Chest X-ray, AP view. Patient: 49 years old, sex M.
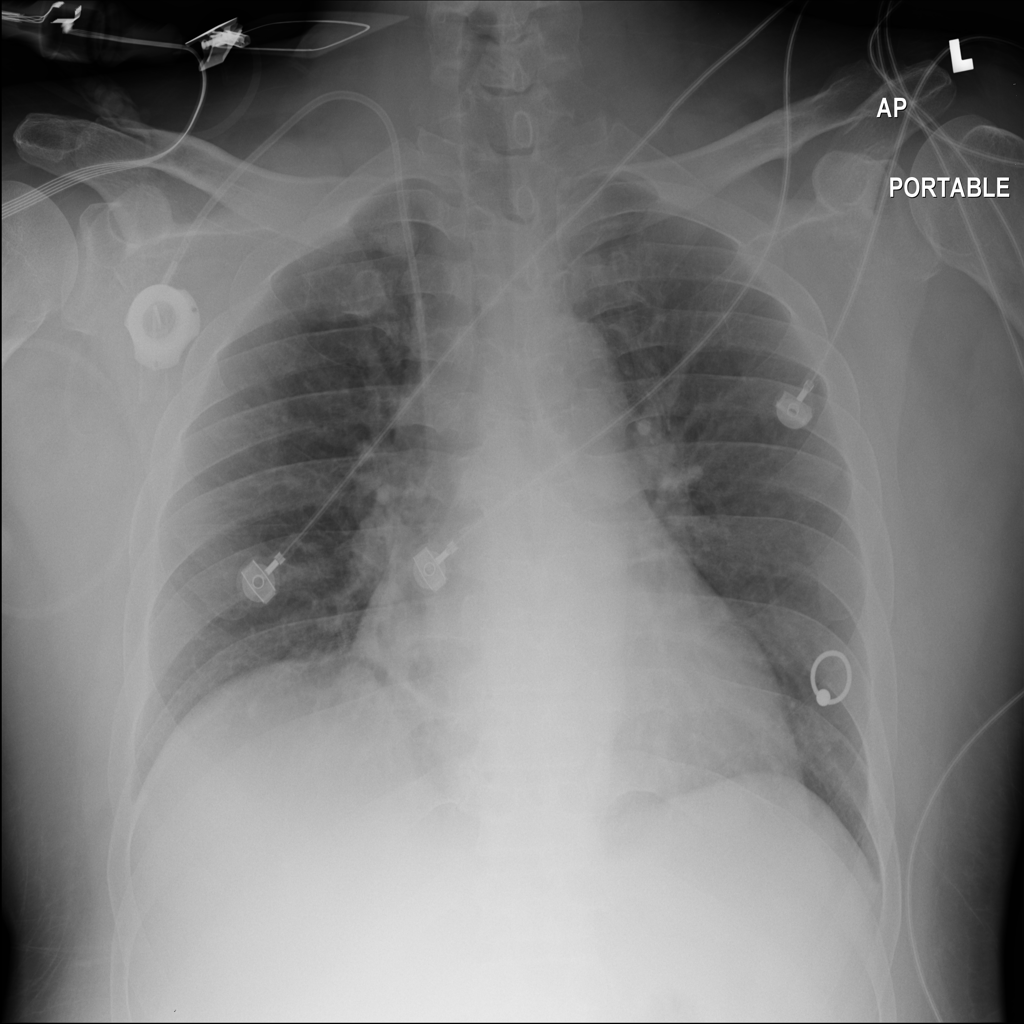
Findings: No Finding